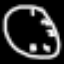
Label: clock